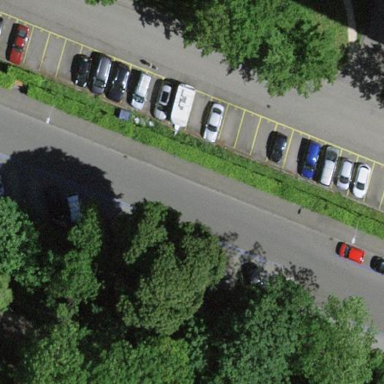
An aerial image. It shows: Parking available on the street side.